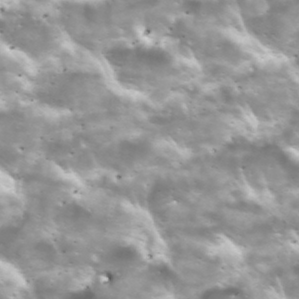
Label: non_frost